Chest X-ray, PA view. Patient: 43 years old, sex F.
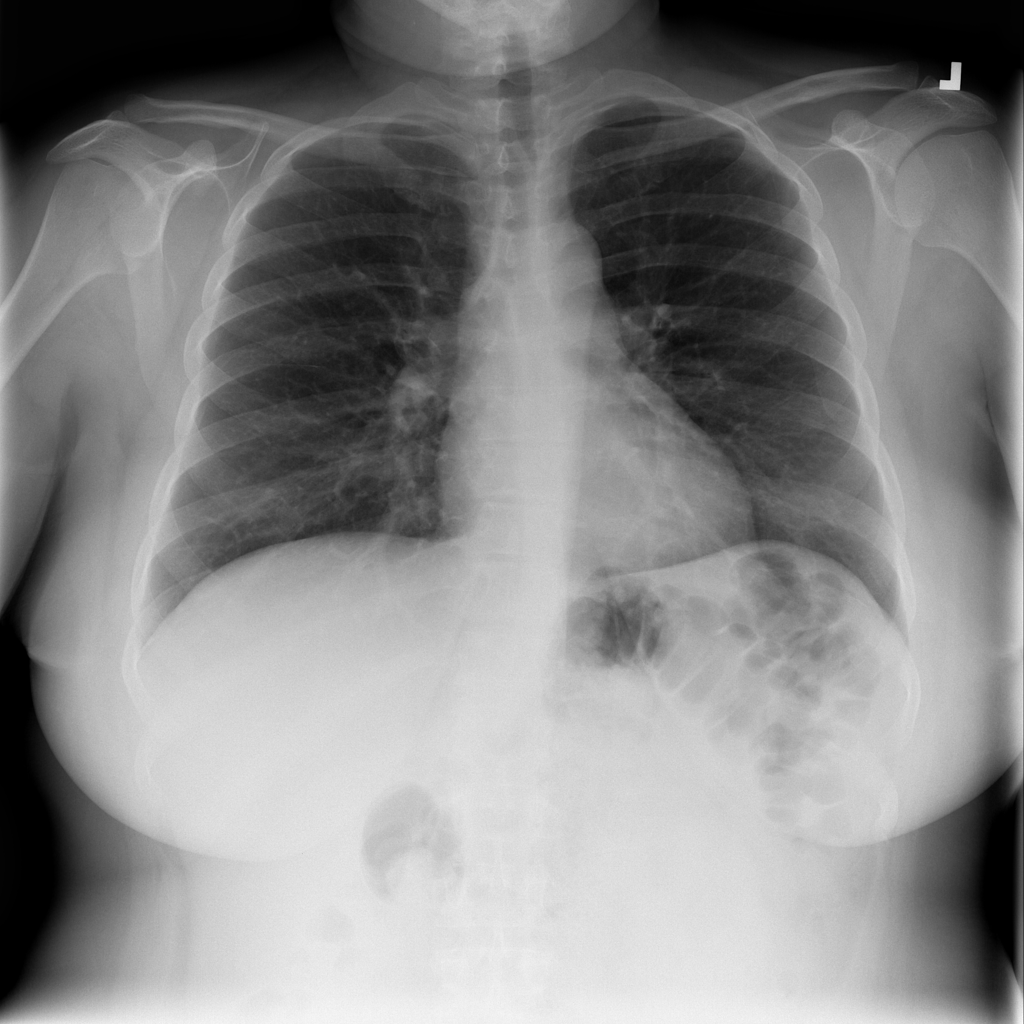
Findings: Infiltration